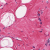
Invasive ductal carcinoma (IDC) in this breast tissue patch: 0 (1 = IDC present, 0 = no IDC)